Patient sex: M
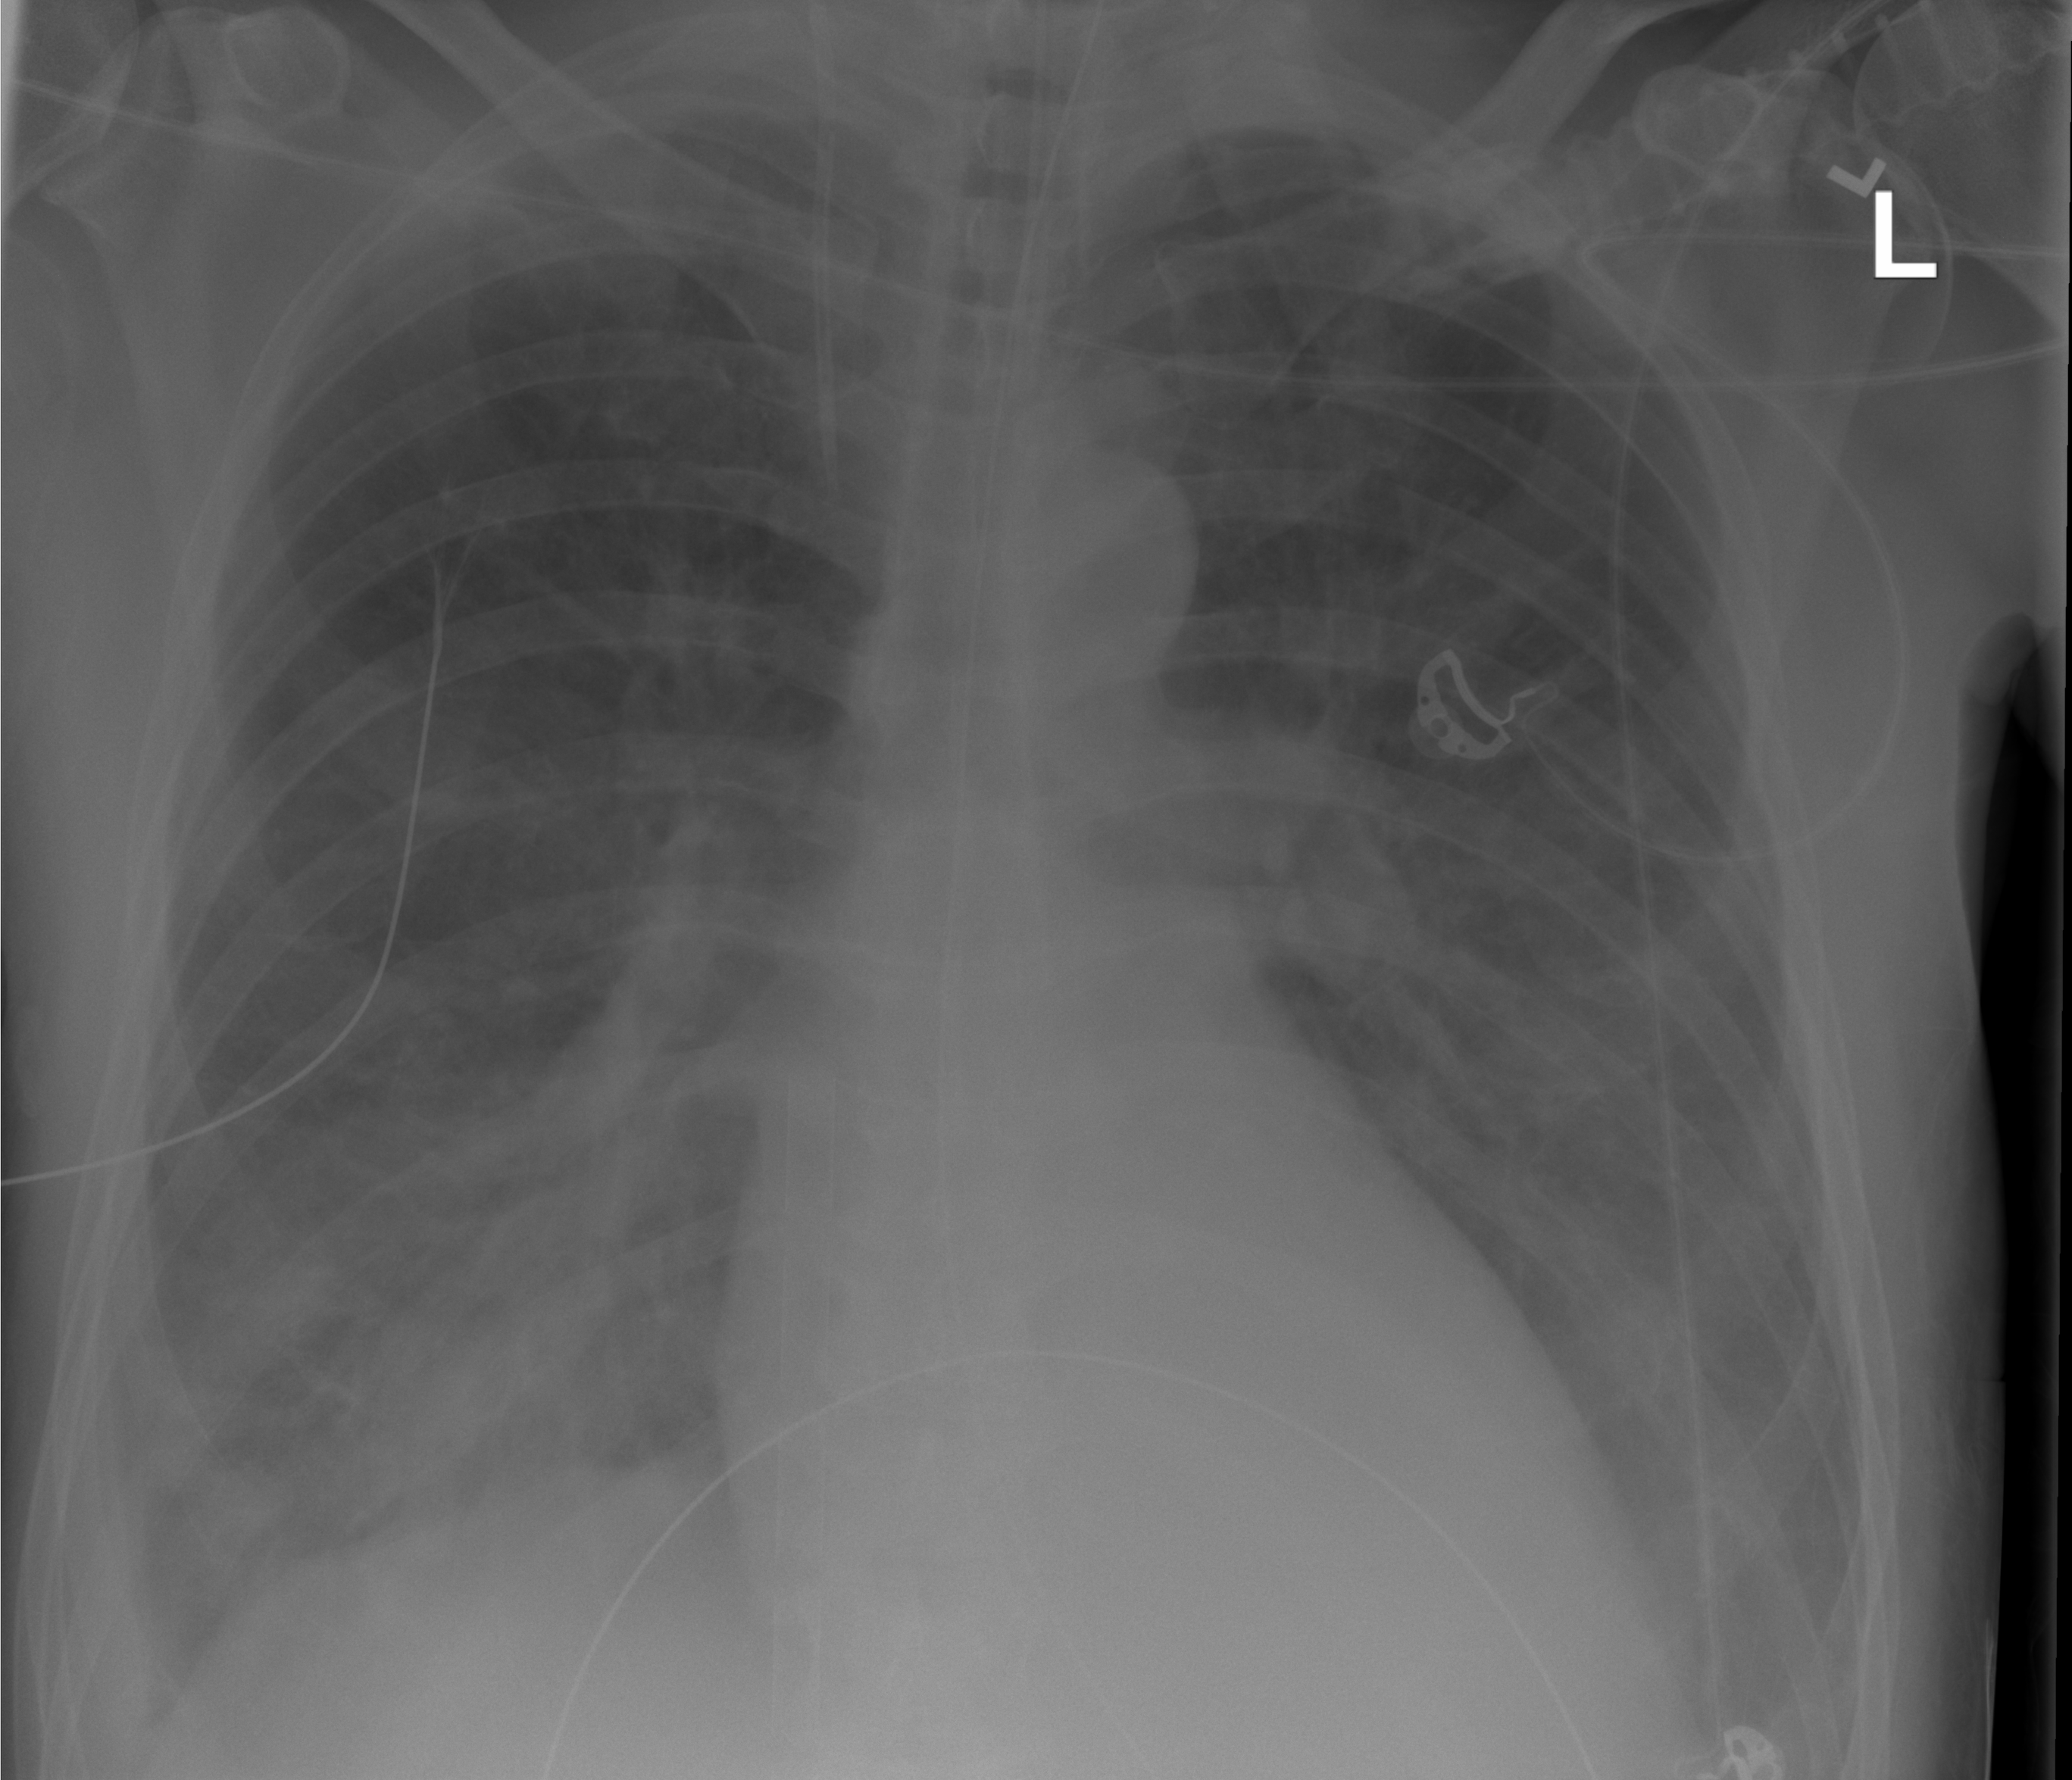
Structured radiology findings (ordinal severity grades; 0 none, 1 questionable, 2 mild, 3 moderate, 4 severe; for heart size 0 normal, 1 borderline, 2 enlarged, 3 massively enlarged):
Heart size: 2
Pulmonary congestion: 2
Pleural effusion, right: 2
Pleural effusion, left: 2
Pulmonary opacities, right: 2
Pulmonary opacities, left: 0
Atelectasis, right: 2
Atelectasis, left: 2